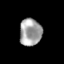
Tissue: skin
Cell type: Epithelial cells
Senescence score: 0.1837
Nuclear area (px): 584
Mean DAPI intensity: 162.844